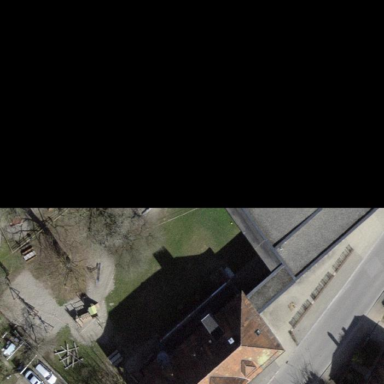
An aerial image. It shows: Kindergarten.